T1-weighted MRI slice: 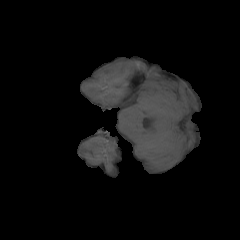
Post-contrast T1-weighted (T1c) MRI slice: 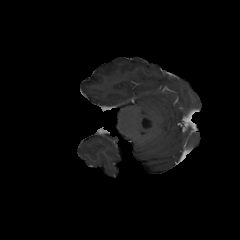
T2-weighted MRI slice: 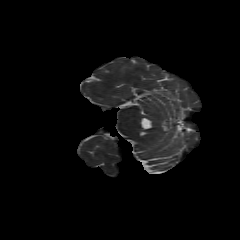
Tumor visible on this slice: no